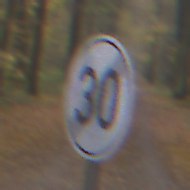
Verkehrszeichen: EndeGeschwindigkeit30
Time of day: MorningAfternoon
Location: Outdoor (Nature)
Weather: Overcast
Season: Autumn
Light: Natural